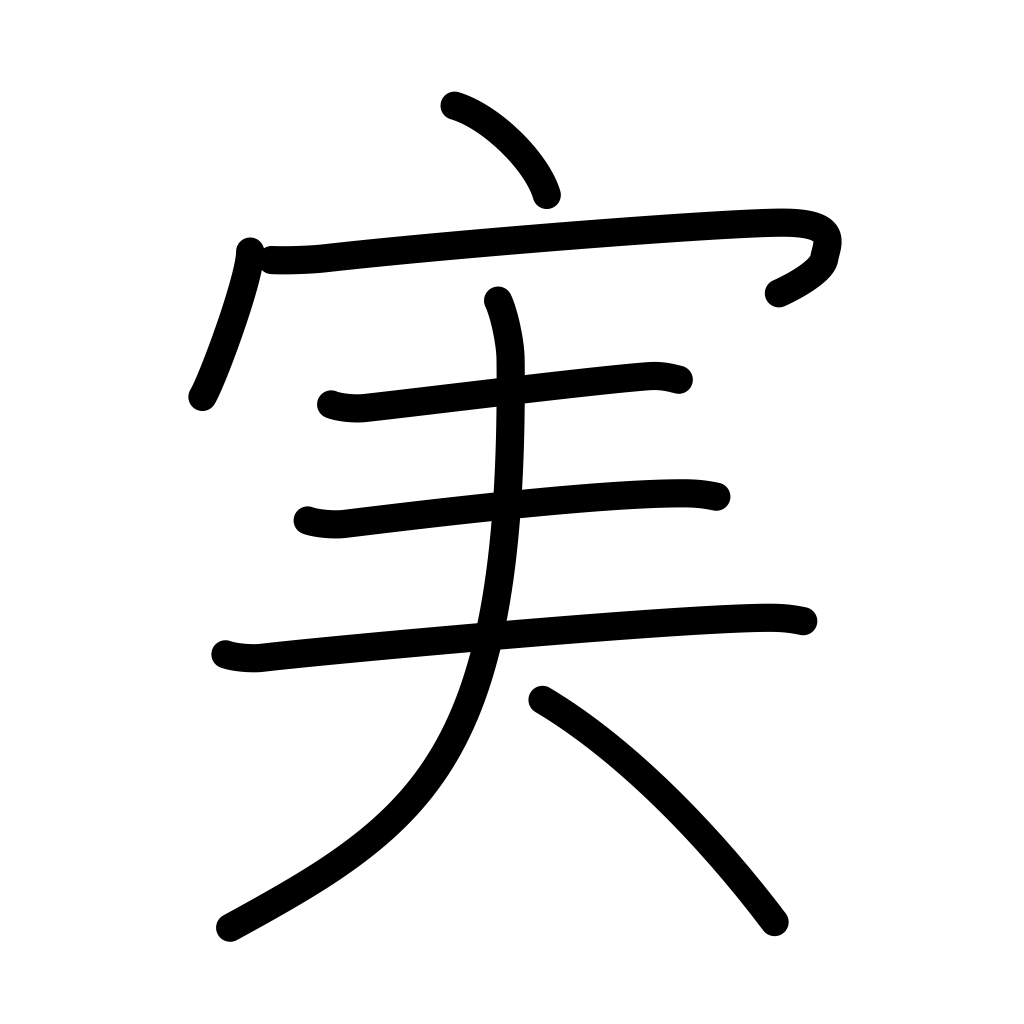
Meaning: reality, truth, seed, fruit, nut